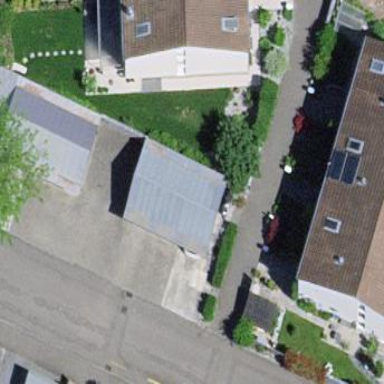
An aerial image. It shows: Garage building.